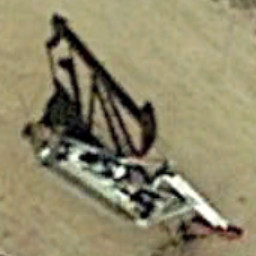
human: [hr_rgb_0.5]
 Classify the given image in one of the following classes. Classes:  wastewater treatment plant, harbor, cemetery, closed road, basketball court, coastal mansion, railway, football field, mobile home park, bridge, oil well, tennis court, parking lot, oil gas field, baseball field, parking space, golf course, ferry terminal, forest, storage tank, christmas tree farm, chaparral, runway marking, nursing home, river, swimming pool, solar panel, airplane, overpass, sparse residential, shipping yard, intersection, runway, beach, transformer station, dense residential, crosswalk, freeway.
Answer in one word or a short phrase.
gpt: oil well